Field crop: maize
Growth stage: 2
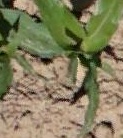
Species: maize